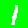
Digit: 1